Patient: sex M, age 56
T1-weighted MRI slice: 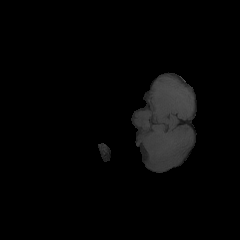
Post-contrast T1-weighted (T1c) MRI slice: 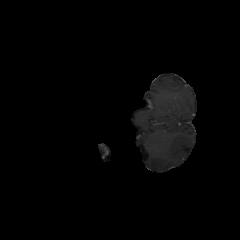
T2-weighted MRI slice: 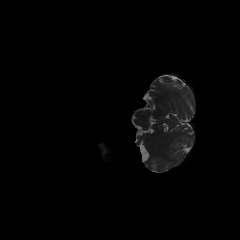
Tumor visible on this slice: no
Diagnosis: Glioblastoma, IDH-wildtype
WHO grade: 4